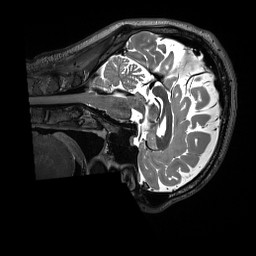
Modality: T2w
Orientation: sagittal
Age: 23
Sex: male
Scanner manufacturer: siemens
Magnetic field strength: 3 T
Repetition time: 3.2 s
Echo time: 0.563 s